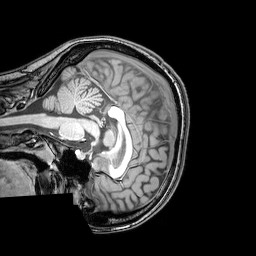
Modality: T1w
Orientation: sagittal
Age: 20
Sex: female
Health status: healthy
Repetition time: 0.081 s
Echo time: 0.037 s